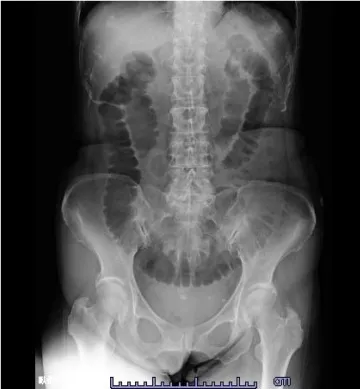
X-ray of the abdomen. . B: Seated position.
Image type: radiology (x_ray)